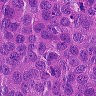
Metastatic tissue present: yes